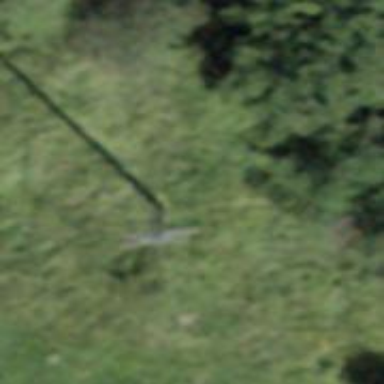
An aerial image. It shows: Power pole.